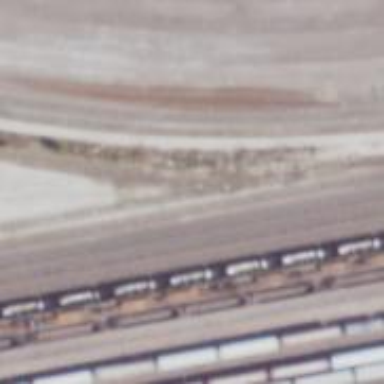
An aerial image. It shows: Disused railway siding.